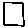
Label: square